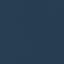
Label: SeaLake